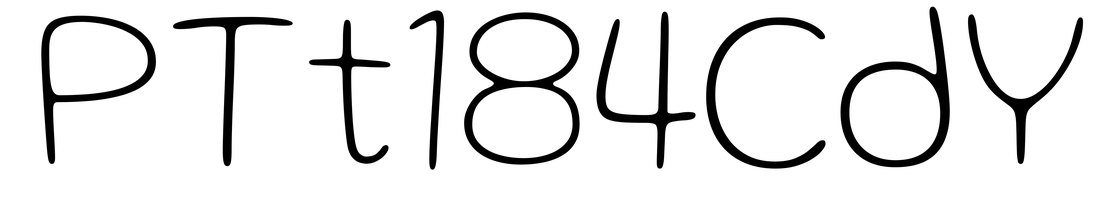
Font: Gluten_Thin